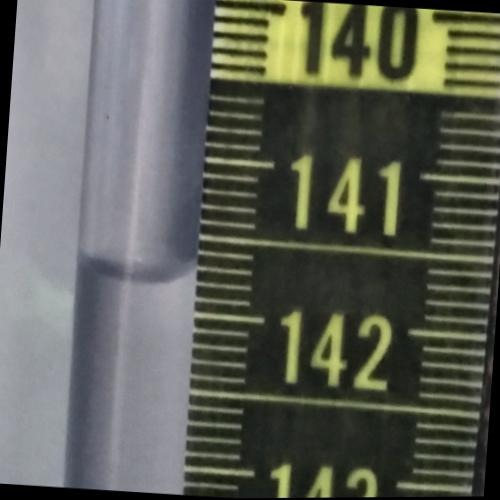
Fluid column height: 141.8 cm